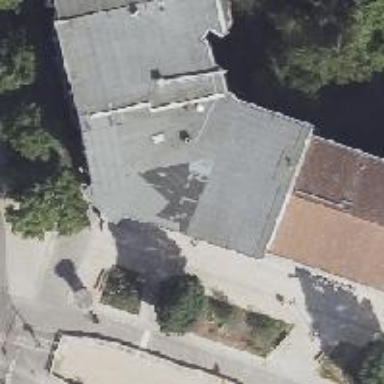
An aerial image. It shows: Restaurant.